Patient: sex F, age 76
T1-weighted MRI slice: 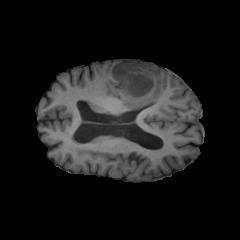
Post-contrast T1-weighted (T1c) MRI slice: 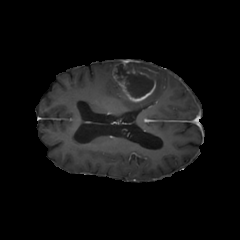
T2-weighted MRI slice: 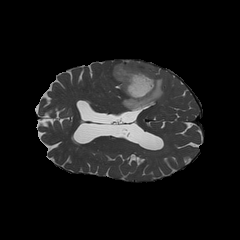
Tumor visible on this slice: yes
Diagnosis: Glioblastoma, IDH-wildtype
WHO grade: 4